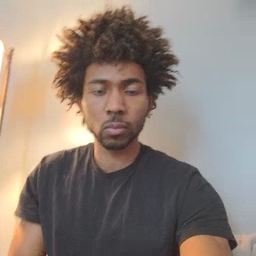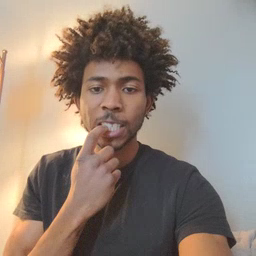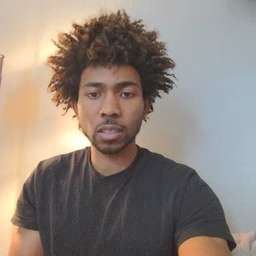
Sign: tooth